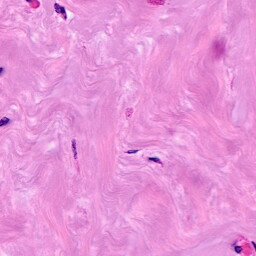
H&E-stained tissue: Breast